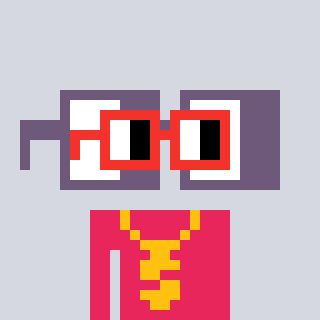
a pixel art character with square red glasses, a glasses-shaped head and a redpinkish-colored body on a cool background